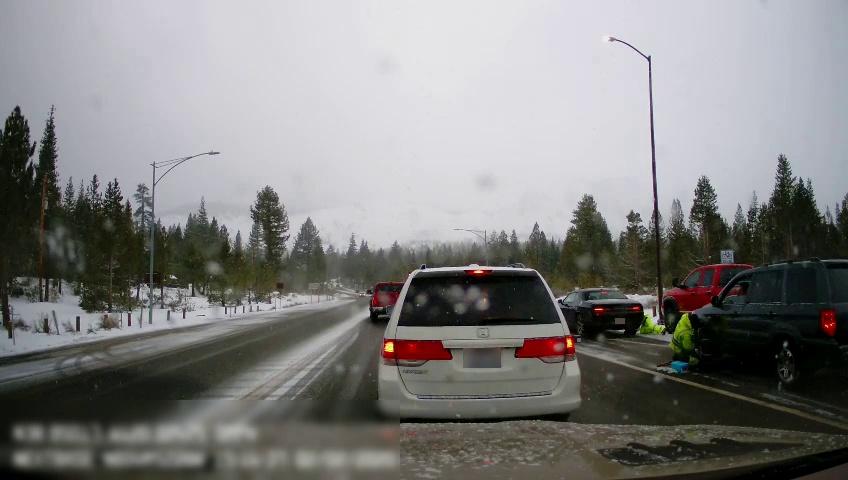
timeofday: Day
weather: Snowy
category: Drivable Space
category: Vehicles | Van
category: Vehicles | SUV
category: Vehicles | Truck
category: Pedestrians
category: Pedestrians
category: Vehicles | Car
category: Vehicles | Truck
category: Lanes | Current Lane
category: Lanes | Alternate Lane
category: Lanes | Alternate Lane
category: Lanes | Alternate Lane
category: Traffic | Signs